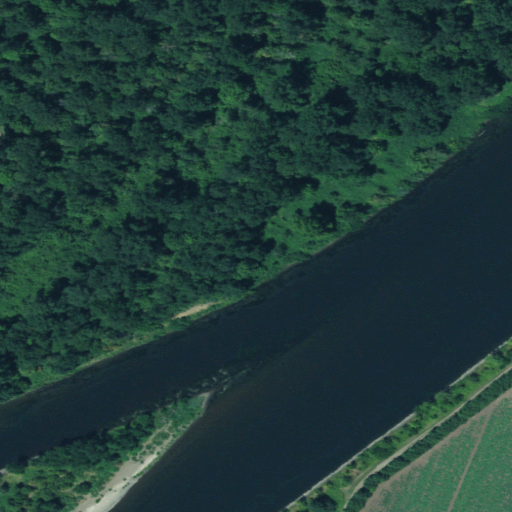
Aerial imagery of bar in Oregon named Matheny Bar containing woody wetlands, open water, cultivated crops, herbaceous wetlands, barren land, and pasture